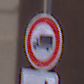
Verkehrszeichen: VerbotFuerKraftfahrzeugeUeberDreiKommaFuenfTonnen
Zusatzzeichen unten: RichtungsangabeDurchPfeile4
Umgebung: Outdoor, Urban
Tageszeit: MorningAfternoon
Wetter: PartlyCloudy
Licht: Natural
Jahreszeit: NotSpecified
Kontrast: MediumContrast